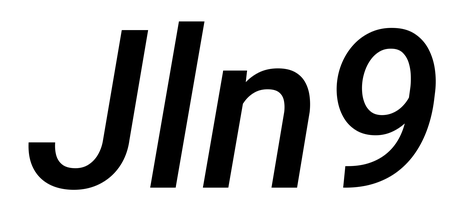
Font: Roboto-Italic_Medium_Italic